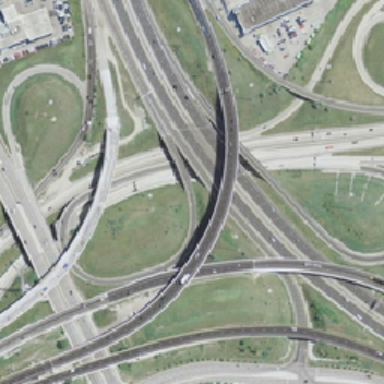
Many overpasses are built on the ground .